Question: I just discovered that with you can have background jobs running in your .Net application but when I was testing its functionalities, I realized that the in the method I added to a does not change even though the method was triggered multiple times:

'''
private static string GetTime()
{
return DateTime.Now.ToLongTimeString();
}
'''
'''
RecurringJob.AddOrUpdate("time", () => Console.WriteLine("Hello Hangfire! " + GetTime()), "*/1 * * * *");
'''
Is it possible to display time updates as calls the method above?
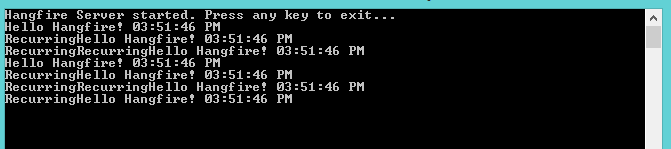
Answer: the string you pass to console.writeline is being serilized and that's why it gets the time when it the anonymous method is added, bug or not? well i guess it depends on what you expect from it to do. it is explained in the documentation <URL>
try using a method like this instead
'''
private static void HelloWorldTime()
{
Console.Writeline( "hello world! : " + DateTime.Now.ToLongTimeString() );
}
RecurringJob.AddOrUpdate("time", HelloWorldTime() , "*/1 * * * *");
'''